Question: I am developing one application. In that application i want to present a action sheet with options. I written the following code for the action sheet requirement.
'''
UIActionSheet *actionSheet = [[UIActionSheet alloc]initWithTitle:nil delegate:self cancelButtonTitle:@"Cancel" destructiveButtonTitle:nil otherButtonTitles:AALocalizedString(@"Capture Document", nil),AALocalizedString(@"Select Document", nil) ,AALocalizedString(@"Capture Photo", nil),AALocalizedString(@"Select Photo", nil),nil];
actionSheet.actionSheetStyle = UIActionSheetStyleDefault;
[actionSheet showInView:self.view];
actionSheet=nil;
'''

It is working fine in iphone and ipad devices i.e, iphone5,iphone5c,iphone5s,iphone4,iphone4s,ipod touch, ipad etc.
But it is not working in iPad Mini. only cancel button is displayed.
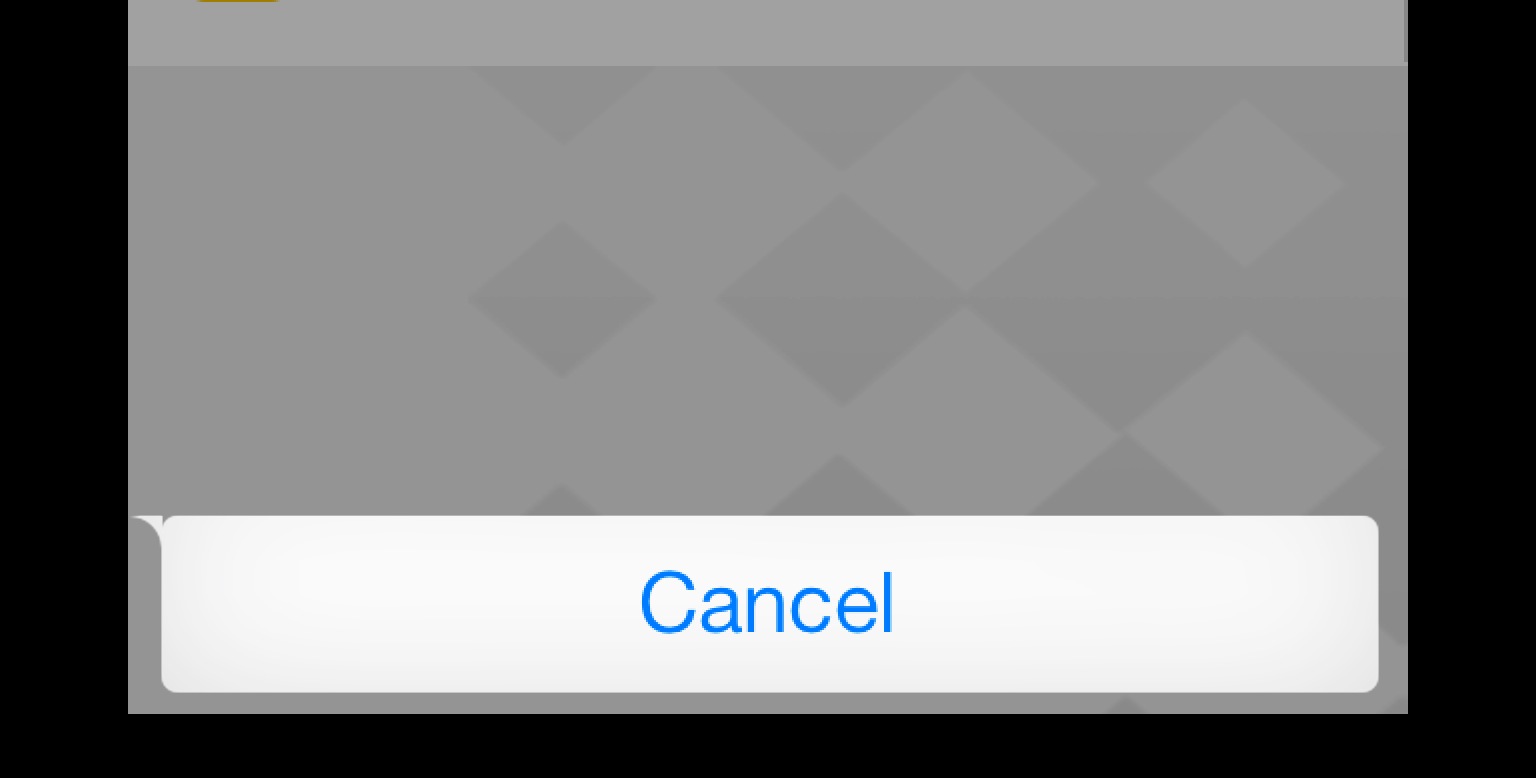
Answer: You used AALocalizedString method when setting the other button titles of Action Sheet. Ensure that the method will give the string or not. If it is not giving any string then action sheet is not displaying other buttons rather than cancel button. Or once try the below code.